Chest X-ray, AP view. Patient: 55 years old, sex M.
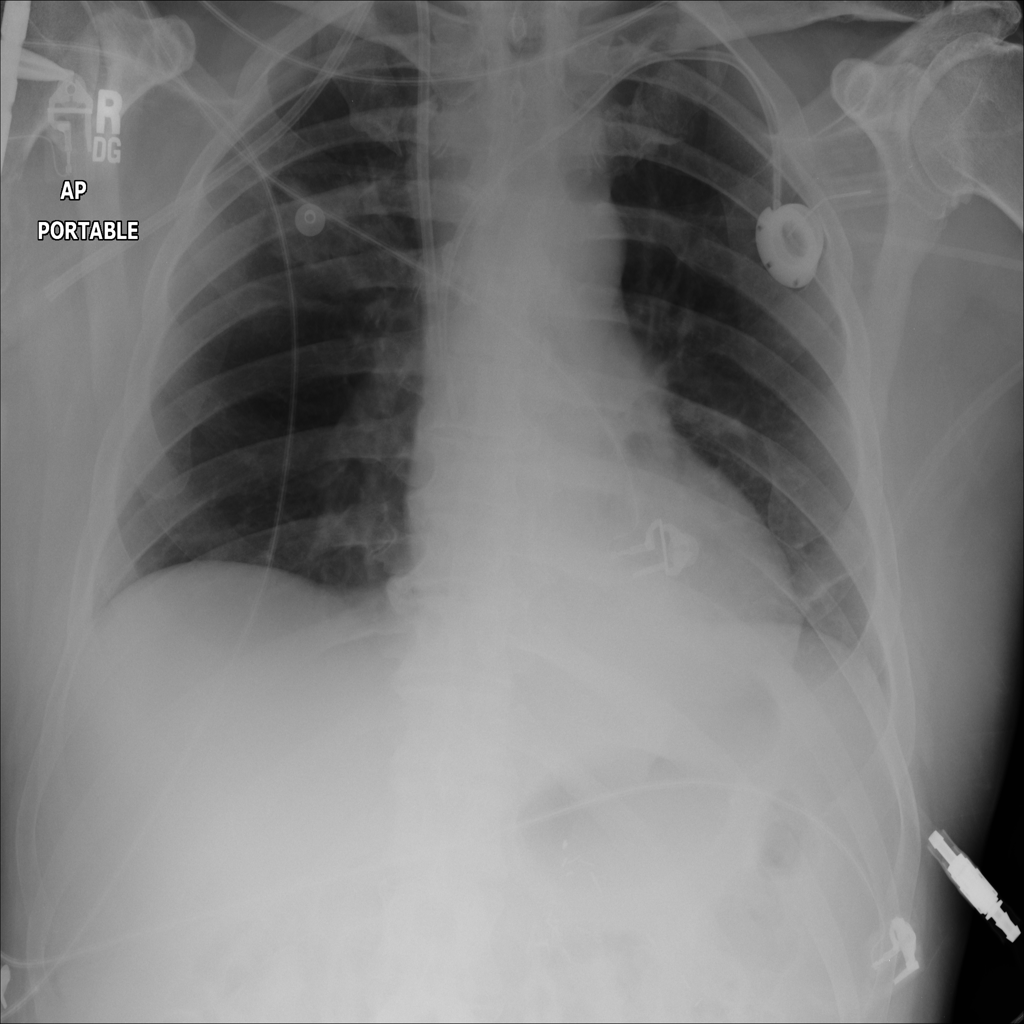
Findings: No Finding